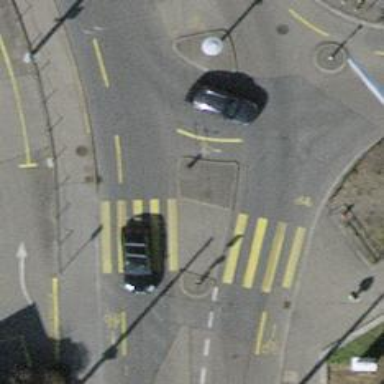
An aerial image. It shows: Kerb serving as barrier.